An envelope spectrum derived from a bearing vibration measurement is shown; the reference markers locate BPFO, BPFI, BSF and FTF for this bearing geometry and shaft speed. Classify the bearing condition as one of: normal, inner_race, outer_race, ball.
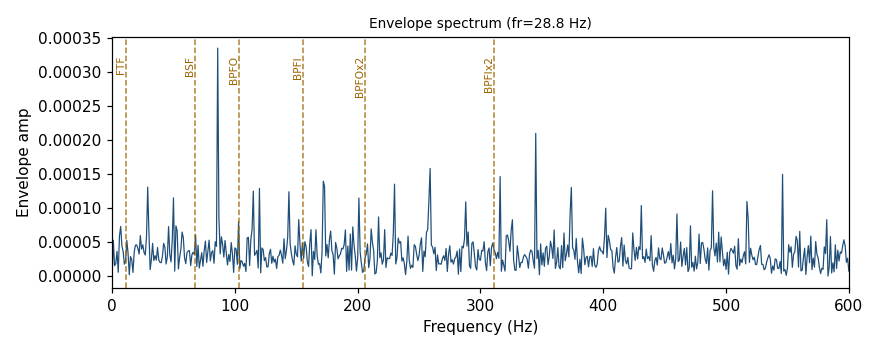
Answer: normal